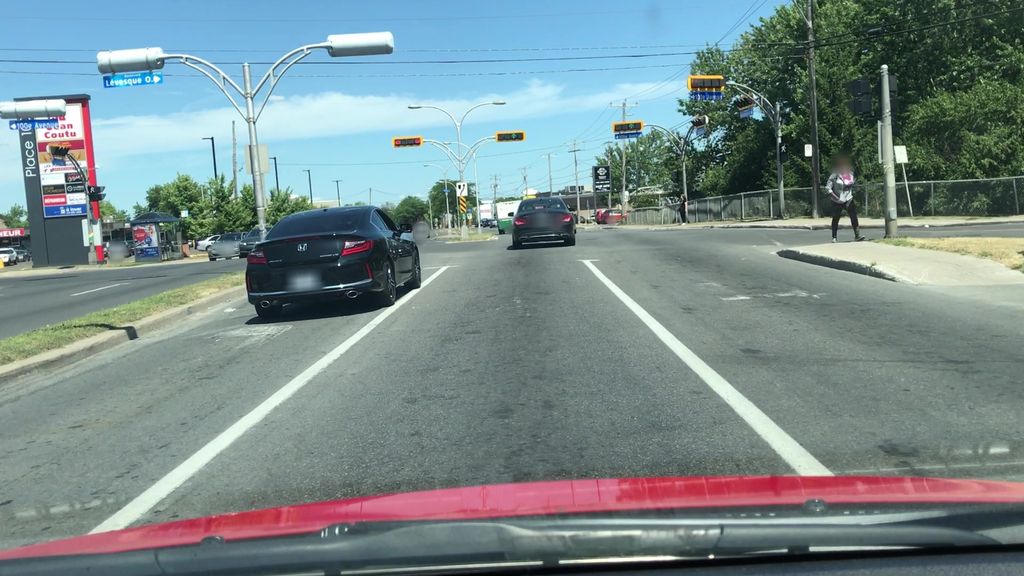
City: montreal